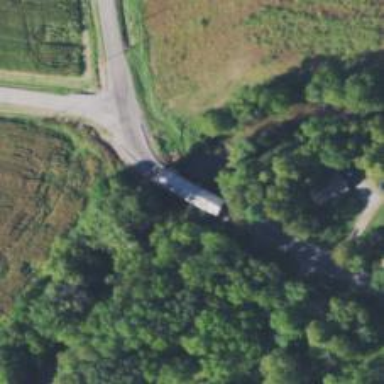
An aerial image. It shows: Covered bridge over tertiary road.